Interaction volume radius: 5 \u00c5
Interaction volume height: 10 \u00c5
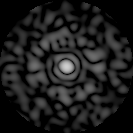
Disorder parameter: 0.899